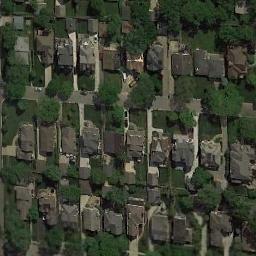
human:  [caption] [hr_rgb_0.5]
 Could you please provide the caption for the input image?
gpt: The medium residential is on the grass next to some trees and road .

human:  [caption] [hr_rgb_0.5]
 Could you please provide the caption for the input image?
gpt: The medium residential area has lots of houses arranged in lines and some trees .

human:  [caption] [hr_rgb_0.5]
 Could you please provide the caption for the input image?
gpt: The trees in the mid-sized residential areas are not green .

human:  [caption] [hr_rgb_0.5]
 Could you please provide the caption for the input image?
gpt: There are many buildings in medium residential area .

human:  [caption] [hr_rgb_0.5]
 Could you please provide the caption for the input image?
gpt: There are many brown buildings and green trees on the medium residential area .